Field crop: maize
Growth stage: 2
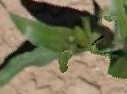
Species: maize